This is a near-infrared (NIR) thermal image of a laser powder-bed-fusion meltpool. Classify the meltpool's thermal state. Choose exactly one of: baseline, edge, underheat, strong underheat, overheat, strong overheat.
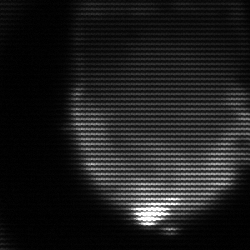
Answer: edge